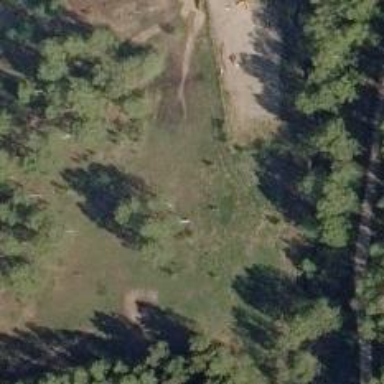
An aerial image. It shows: Hole used for both golf and disc golf.